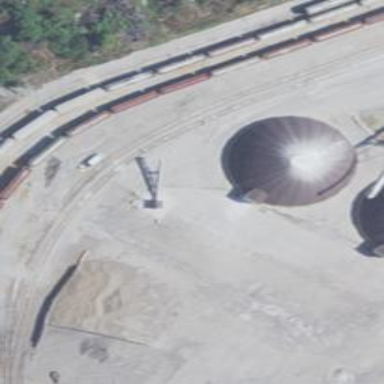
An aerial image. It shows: Rail spur service.